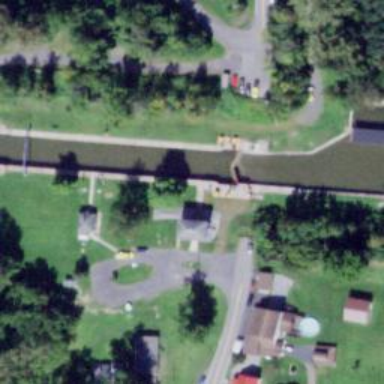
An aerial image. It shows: Canal.